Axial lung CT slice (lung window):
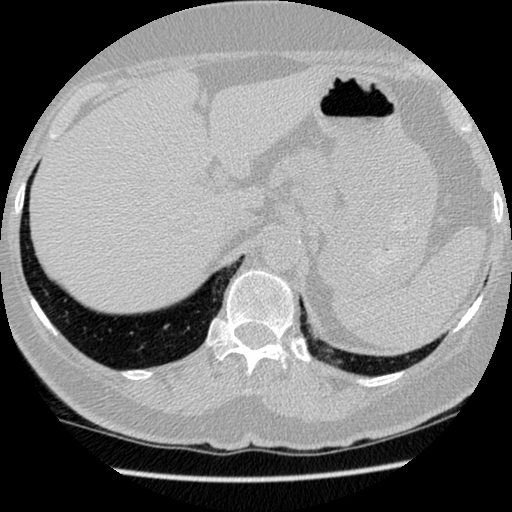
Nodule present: no